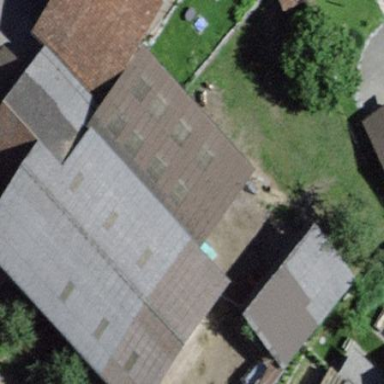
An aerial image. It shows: Barn.